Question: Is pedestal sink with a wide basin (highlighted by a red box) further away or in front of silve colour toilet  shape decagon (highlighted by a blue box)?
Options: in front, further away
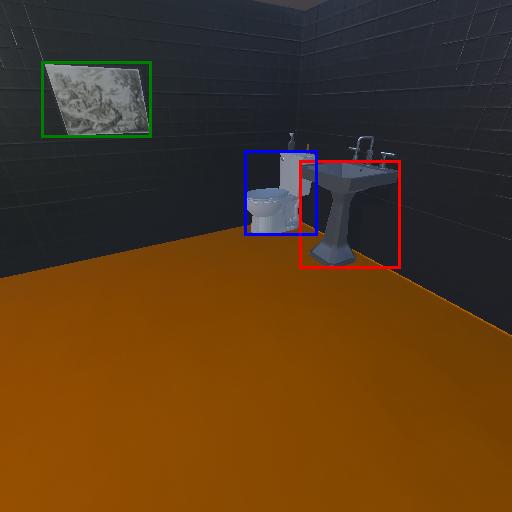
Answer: in front